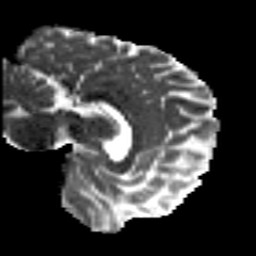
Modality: MD
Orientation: sagittal
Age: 18
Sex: male
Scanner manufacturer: siemens
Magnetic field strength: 3 T
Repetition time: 8.8 s
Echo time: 0.085 s